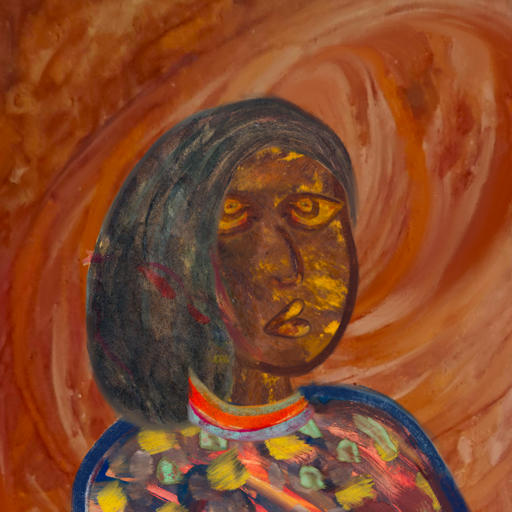
Background: Pious_Lady, Head And Neck Side: Comrade, Face Side: Comrade, Bust: Mother_And_Son_Mother, Hair Side: Gypsy_Mother, Head Accessory: Blank, Second Necklace: Blank, Necklace: Sisters, Baby: Blank